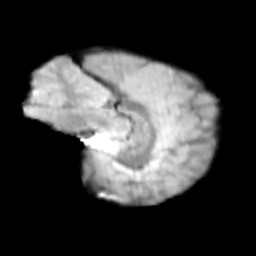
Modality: T2w
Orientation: sagittal
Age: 9
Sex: female
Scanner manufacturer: siemens
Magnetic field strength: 3 T
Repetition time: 3.8 s
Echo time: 0.07 s